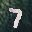
Label: 7